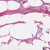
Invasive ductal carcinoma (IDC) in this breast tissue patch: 0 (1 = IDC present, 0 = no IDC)